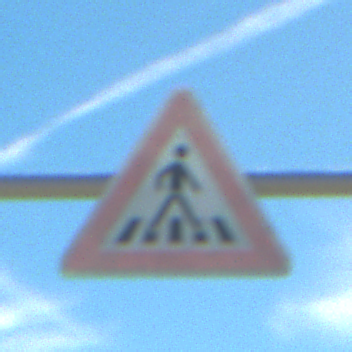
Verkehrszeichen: FussgaengerueberwegLinks
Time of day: Midday
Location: Outdoor (Special)
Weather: PartlyCloudy
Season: NotSpecified
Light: Natural